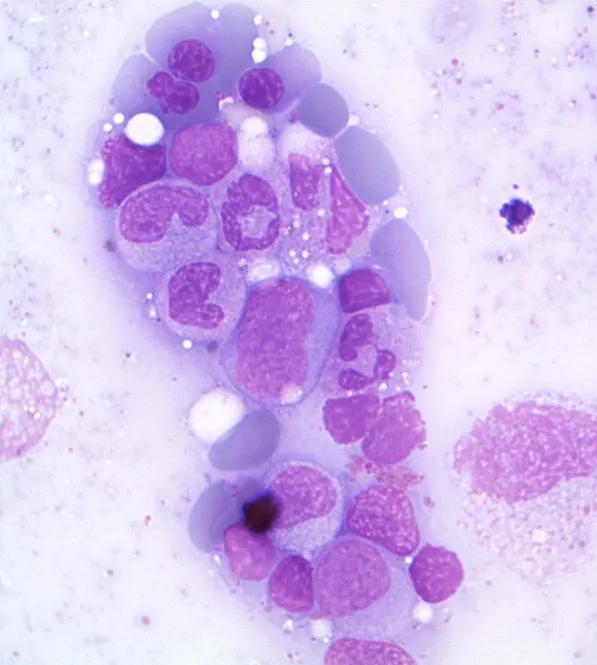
Patient's bone marrow smears showing dysplastic changes of erythroid cells and immature/dysplastic forms of myeloid cells.
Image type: pathology (giemsa)